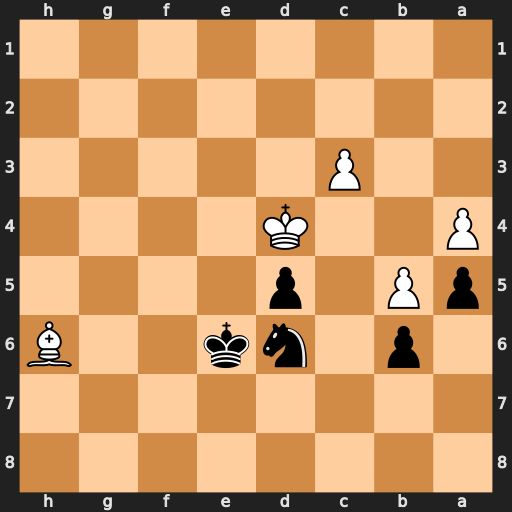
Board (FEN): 8/8/1p1nk2B/pP1p4/P2K4/2P5/8/8
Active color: b
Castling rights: -
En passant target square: -
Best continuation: Nf5+ Kd3 Nxh6